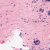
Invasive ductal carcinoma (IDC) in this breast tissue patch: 0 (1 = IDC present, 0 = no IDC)